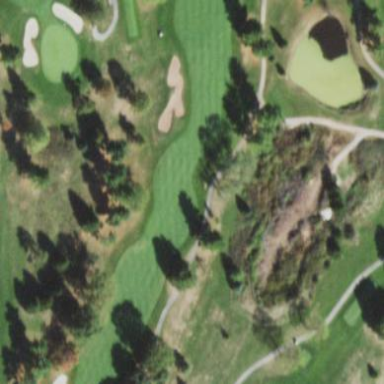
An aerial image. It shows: Golf fairway surrounded by grass.